Question: I am trying to learn PhantomJS. I would appreciate if you can help me understand why the code below gives me an error(shown below) and help me fix the error. I am trying to execute some javascript on a page using phantomjs. The code lines in the evaluate function work well when I enter them in Chrome console, i.e., they give the expected result (document.title).
Thank you.
'''
var page = require('webpage').create();
var url = 'http://www.google.com';
page.open(url, function(status) {
var title = page.evaluate(function(query) {
document.querySelector('input[name=q]').setAttribute('value', query);
document.querySelector('input[name="btnK"]').click();
return document.title;
}, 'phantomJS');
console.log(title);
phantom.exit()
})
'''
'''
TypeError: 'null' is not an object (evaluating 'document.querySelector('input[name="btnK"]').click')
phantomjs://webpage.evaluate():4
phantomjs://webpage.evaluate():7
phantomjs://webpage.evaluate():7
null
'''
Andrew, it is strange but on my computer, the button is an input element. The following screenshot shows the result on my computer.

Sometimes, the following click event works, sometimes it does not.
'''
document.querySelector('input[name="btnK"]')
'''
Not clear to me what is happening.
For future readers, in addition to the answer, the gist by Artjom B. is helpful in understanding what is happening. However, for a more robust solution, I think something like the waitfor.js example will have to be used (as suggested in the answer). I hope it is okay to copy and paste Artjom B.'s gist here. While the gist below works (with form submit); it is still not clear to me why it does not work if I try to simulate the click button on the input. If anyone can clarify that, it would be great.
'''
// Gist by Artjom B.
var page = require('webpage').create();
var url = 'http://www.google.com';
page.open(url, function(status) {
var query = 'phantomJS';
page.evaluate(function(query) {
document.querySelector('input[name=q]').value = query;
document.querySelector('form[action="/search"]').submit();
}, query);
setTimeout(function(){
var title = page.evaluate(function() {
return document.title;
});
console.log(title);
phantom.exit();
}, 2000);
});
'''
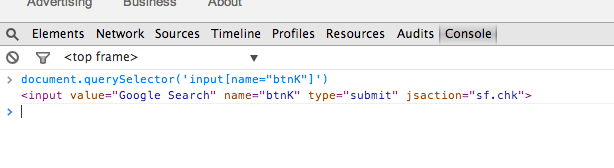
Answer: Google uses a form for submitting its queries. It's also highly likely that google has changed the prototype methods for their search buttons, so it's not really the best site to test web scraping.
The easiest way to do this is to actually perform a form submit, which slightly tweaks your example.
'''
var page = require('webpage').create();
var url = 'http://www.google.com';
page.open(url, function(status) {
var query = 'phantomJS';
var title = page.evaluate(function(query) {
document.querySelector('input[name=q]').value = query;
document.querySelector('form[action="/search"]').submit();
return document.title
}, query);
console.log(title);
phantom.exit();
});
'''
Note that you will likely need to consider that the response is async from this call, so getting the title directly will likely result in an undefined error (you need to account for the time it takes for the page to load before looking up data; you can review this in their <URL>.